Aerial crown-view tile of a tropical tree (Barro Colorado Island, Panama), acquired 20240918:
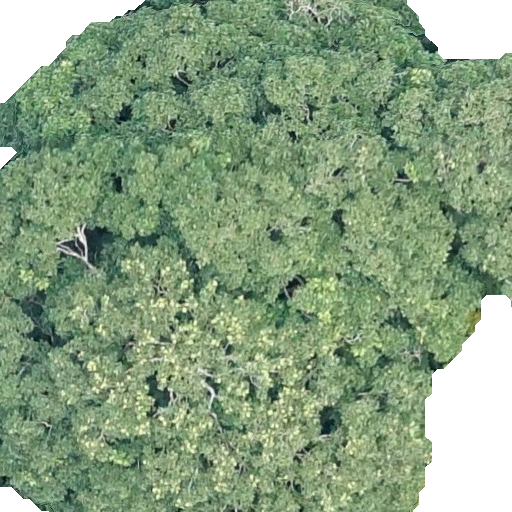
Species: Dipteryx oleifera
GBIF accepted scientific name: Dipteryx oleifera
Crown area: 470.985 m²